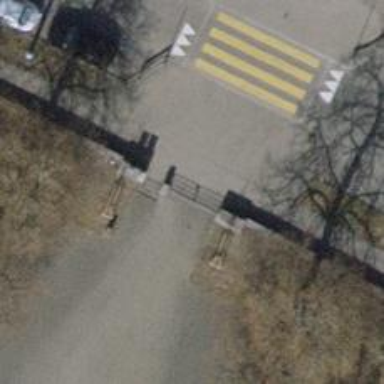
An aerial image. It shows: Cycle barrier.